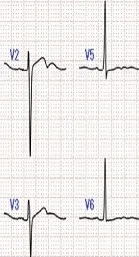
Electrocardiogram on admission.
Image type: electrography (ekg)